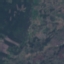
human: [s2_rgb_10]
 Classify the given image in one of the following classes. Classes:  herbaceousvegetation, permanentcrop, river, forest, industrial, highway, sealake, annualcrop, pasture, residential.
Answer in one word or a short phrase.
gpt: HerbaceousVegetation